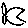
Label: fish